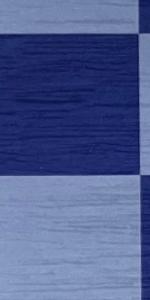
Label: Empty